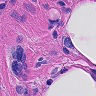
Metastatic tissue present: yes